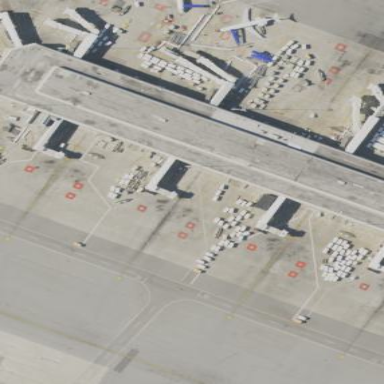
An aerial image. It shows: Apron at the airport.